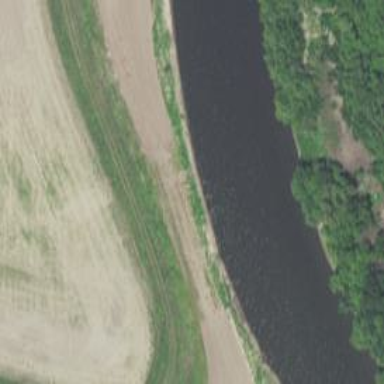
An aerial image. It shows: Flood area along the riverbank.